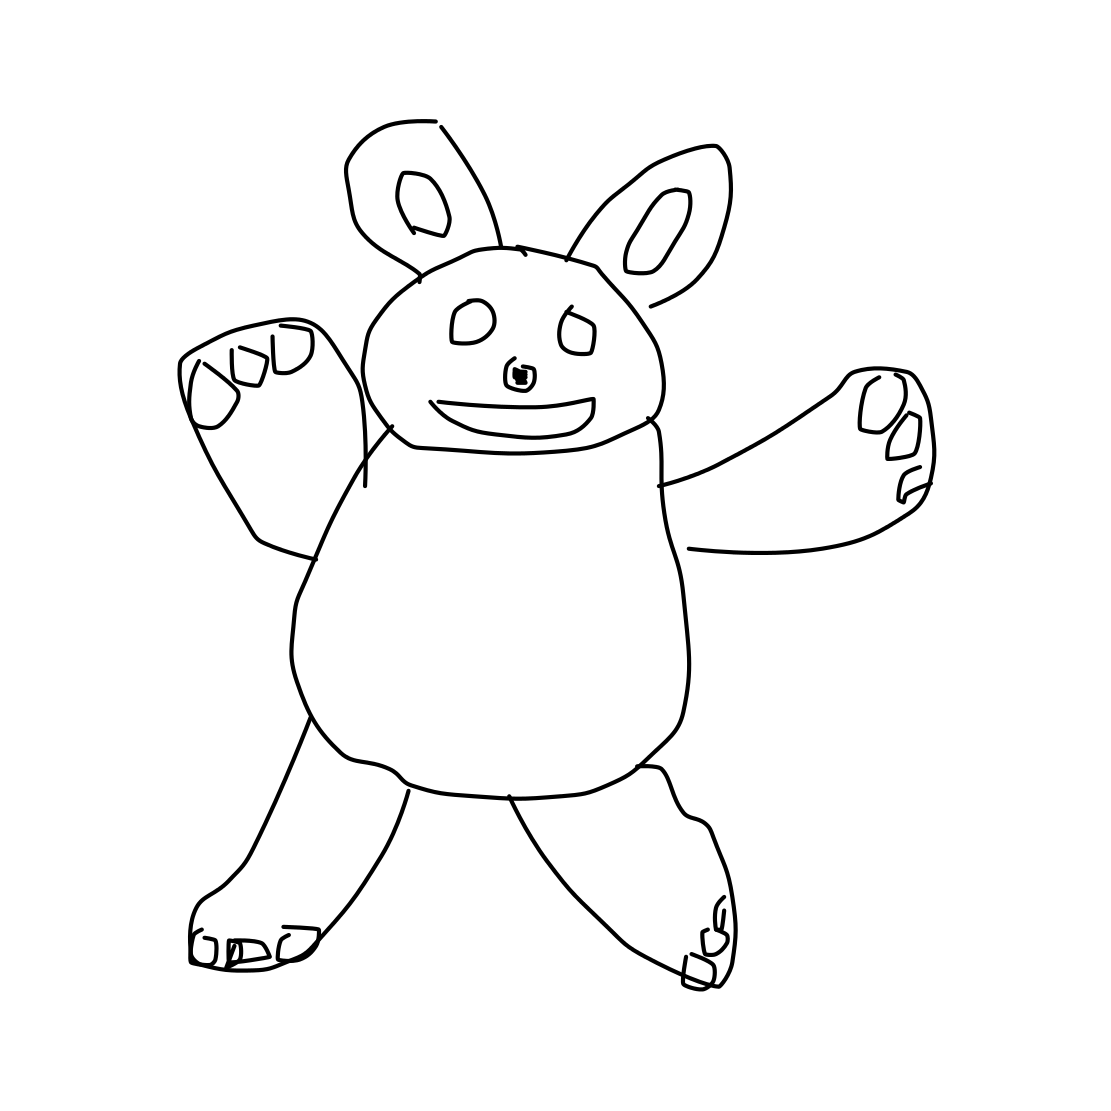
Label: teddy-bear